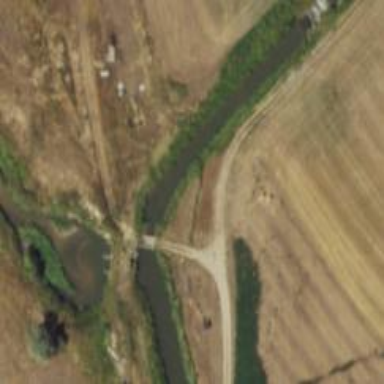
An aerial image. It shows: Canal.